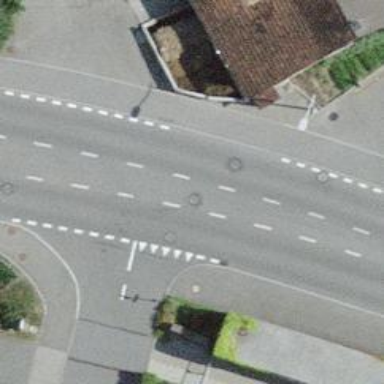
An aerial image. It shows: Road with "give way" sign.